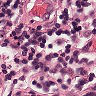
Metastatic tissue present: no